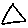
Label: triangle